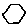
Label: hexagon